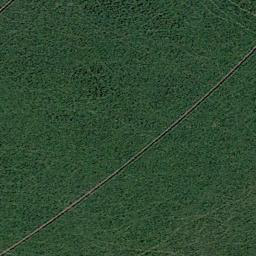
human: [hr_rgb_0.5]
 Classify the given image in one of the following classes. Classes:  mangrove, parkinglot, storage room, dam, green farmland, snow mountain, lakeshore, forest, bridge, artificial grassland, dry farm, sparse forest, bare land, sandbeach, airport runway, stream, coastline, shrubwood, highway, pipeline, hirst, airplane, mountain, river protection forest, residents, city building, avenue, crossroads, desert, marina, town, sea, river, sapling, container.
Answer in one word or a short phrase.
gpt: artificial grassland